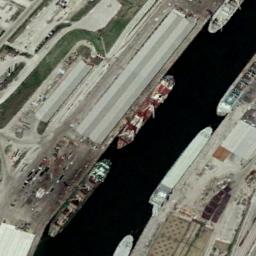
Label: ship